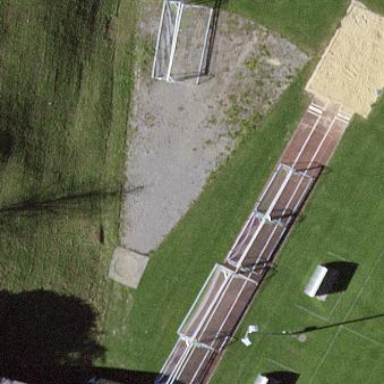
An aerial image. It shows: Athletics pitch with sand surface for leisure land.